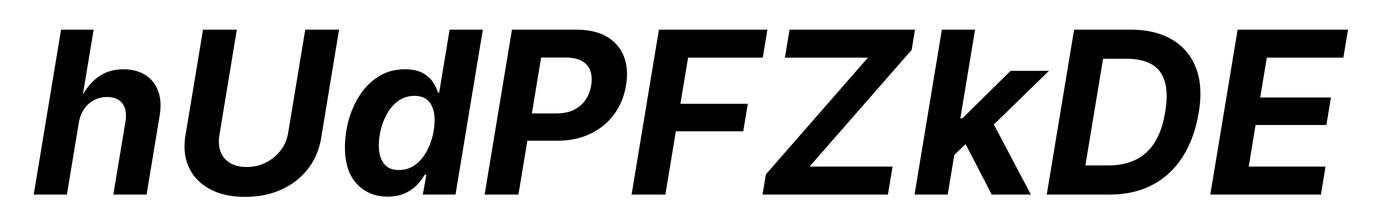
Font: Inter-Italic_Bold_Italic